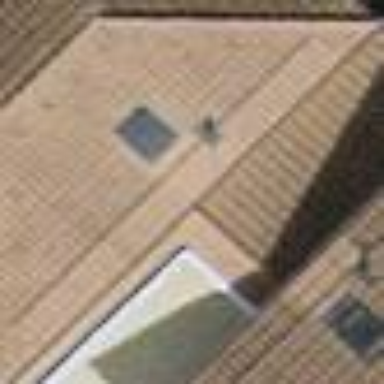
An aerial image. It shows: View of roof of building.